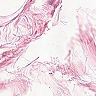
Metastatic tissue present: no